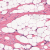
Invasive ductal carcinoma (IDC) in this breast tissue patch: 0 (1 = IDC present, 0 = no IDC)